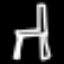
Label: chair